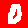
Digit: 0